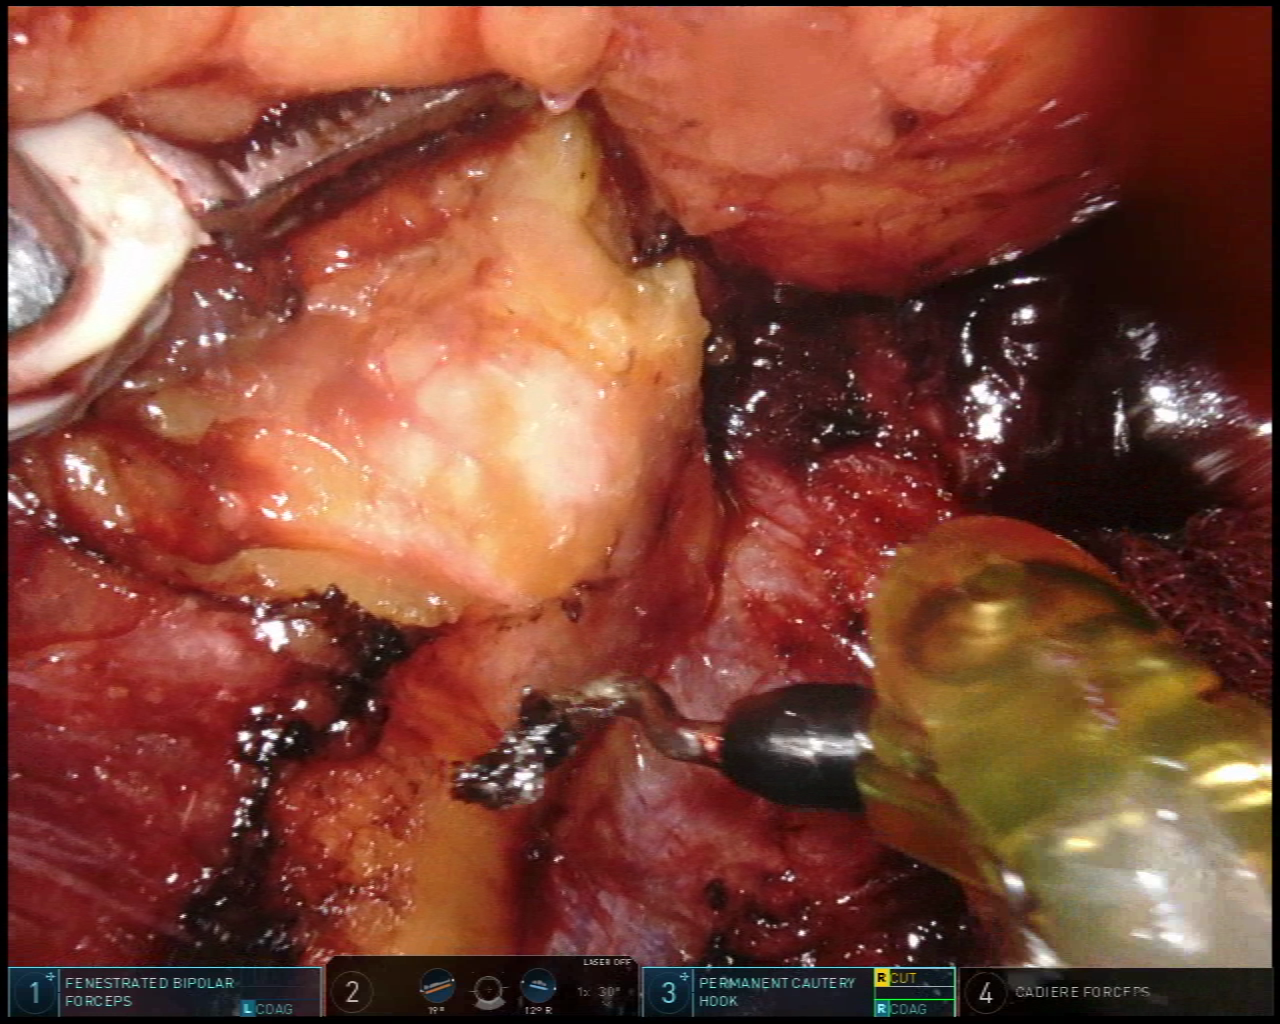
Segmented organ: pancreas
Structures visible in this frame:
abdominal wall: no
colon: no
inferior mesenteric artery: no
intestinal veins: no
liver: no
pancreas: yes
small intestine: no
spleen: no
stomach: no
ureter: no
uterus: no
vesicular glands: no